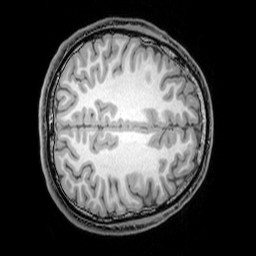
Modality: T1w
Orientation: axial
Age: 24
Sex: male
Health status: healthy
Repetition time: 0.081 s
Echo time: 0.037 s